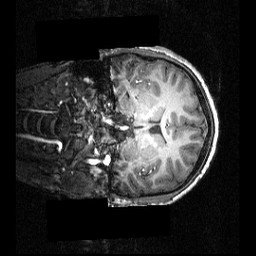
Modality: T1w
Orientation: coronal
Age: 16
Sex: male
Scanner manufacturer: siemens
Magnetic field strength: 3.951 T
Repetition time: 1.5 s
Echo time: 0.00335 s